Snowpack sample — Loveland Pass, Silver Plume, Colorado, USA (2/11/26, 12:00 PM MST)
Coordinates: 39.663, -105.886
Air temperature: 35 °F
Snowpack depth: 82 cm
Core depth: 40 cm
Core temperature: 23 °F
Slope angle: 13°, slope face: 12°
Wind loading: high
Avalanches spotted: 1
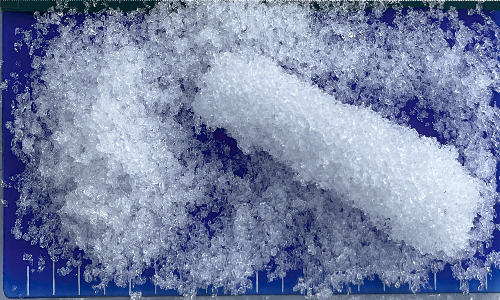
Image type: core
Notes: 1 small avalanche spotted on the north side of the bowl, lots of wind loading